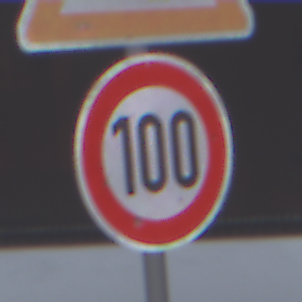
Verkehrszeichen: Geschwindigkeit100
Zusatzzeichen oben: VerengteFahrbahn
Umgebung: Outdoor, Suburban
Tageszeit: MorningAfternoon
Wetter: Overcast
Licht: Natural
Jahreszeit: NotSpecified
Kontrast: LowContrast